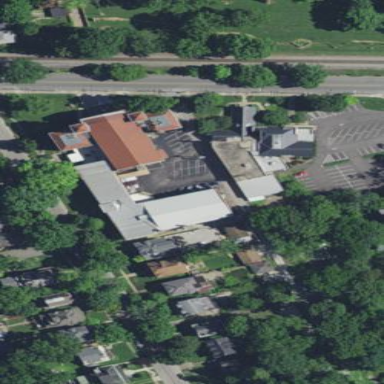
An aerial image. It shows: Building that serves as place of worship.